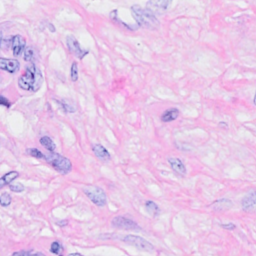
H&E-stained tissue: Breast